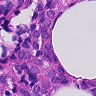
Metastatic tissue present: yes